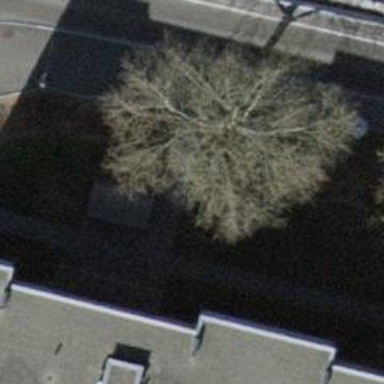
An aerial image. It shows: Avenue lined with trees.